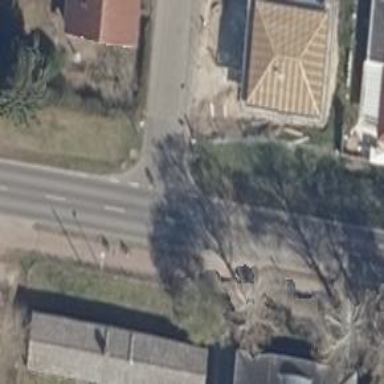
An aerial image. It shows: Road with "give way" sign.